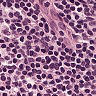
Metastatic tissue present: no